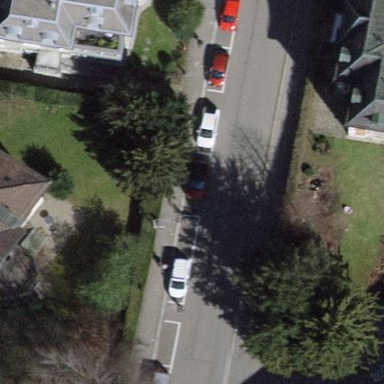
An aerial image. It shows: Asphalt parking lane.